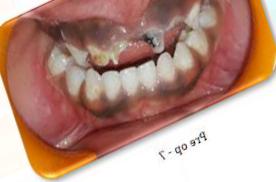
Condition: Caries